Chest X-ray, PA view. Patient: 60 years old, sex M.
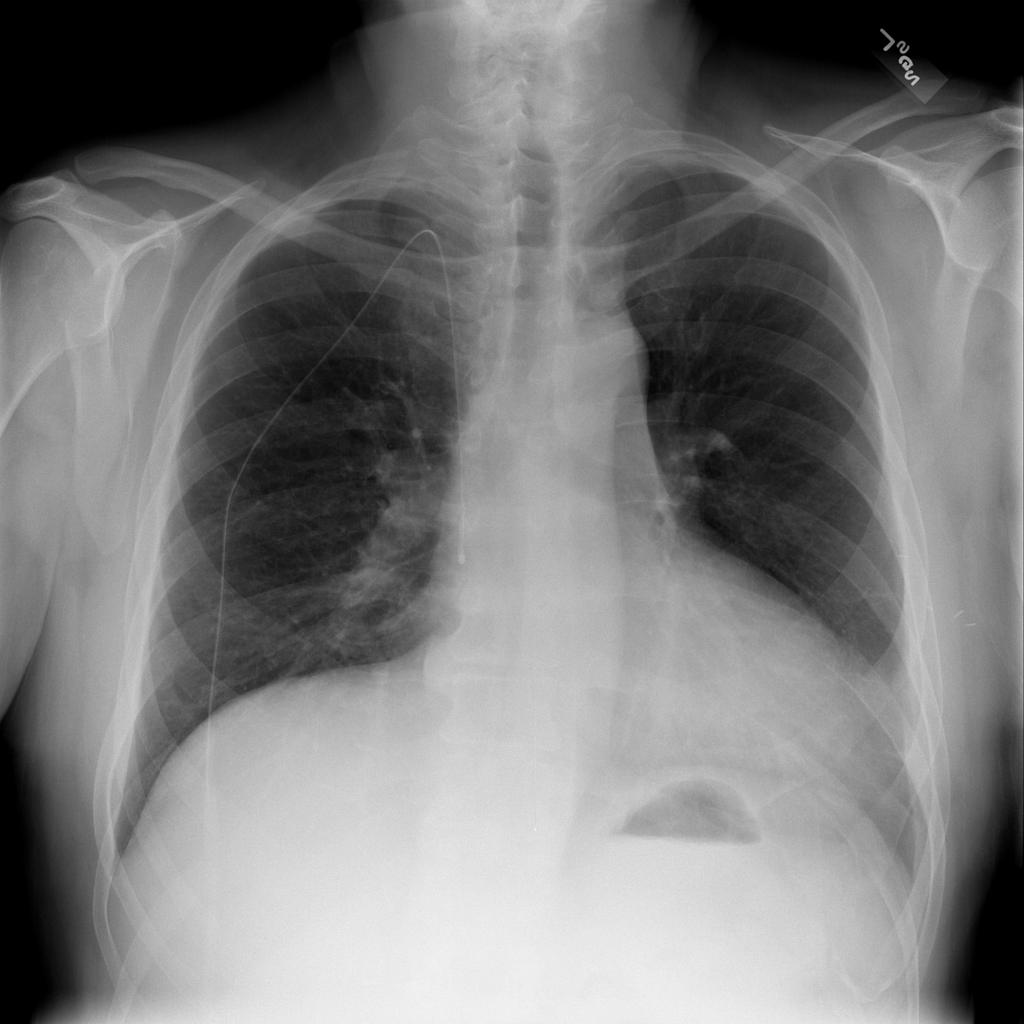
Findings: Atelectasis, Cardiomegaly